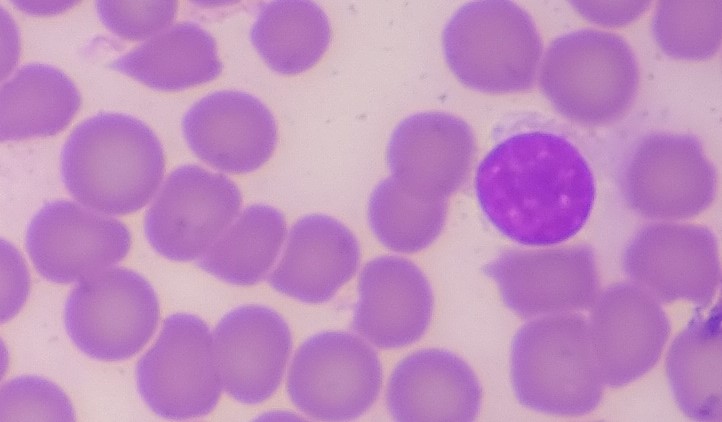
White blood cell type: Lymphocyte